Field crop: maize
Growth stage: 2
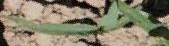
Species: maize